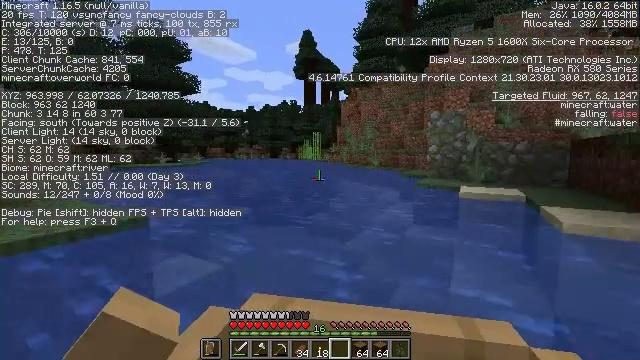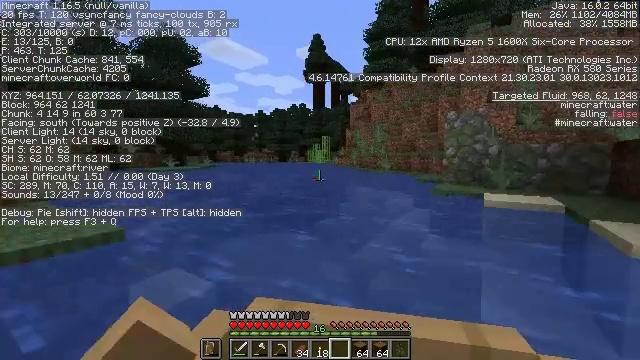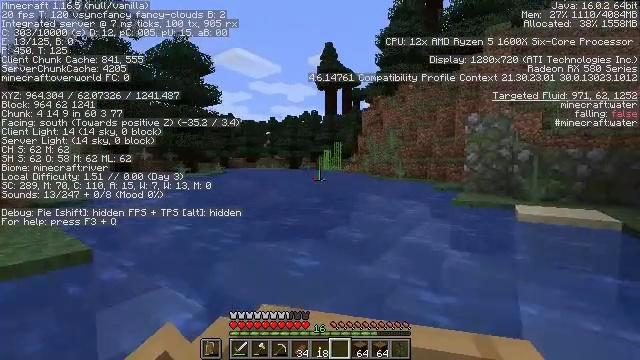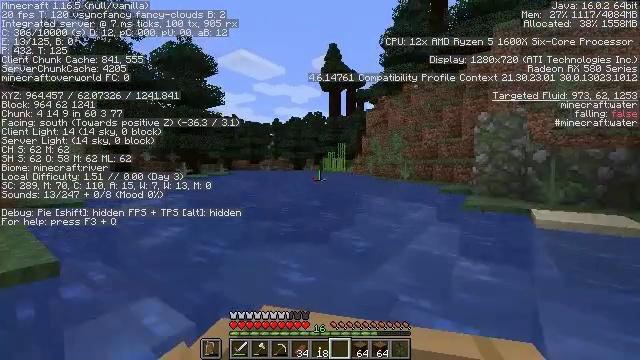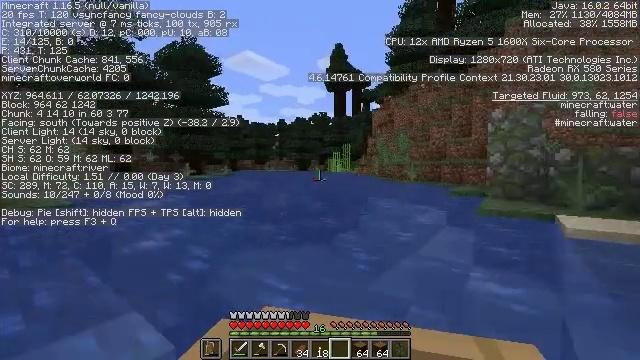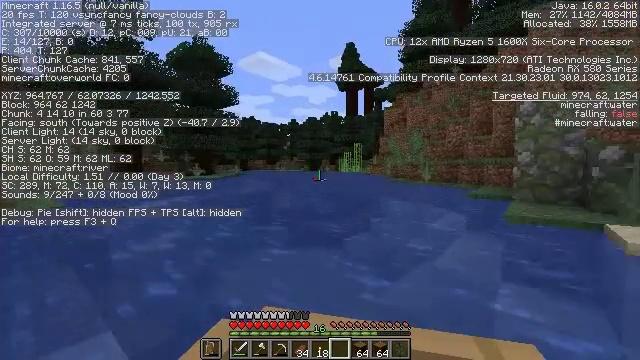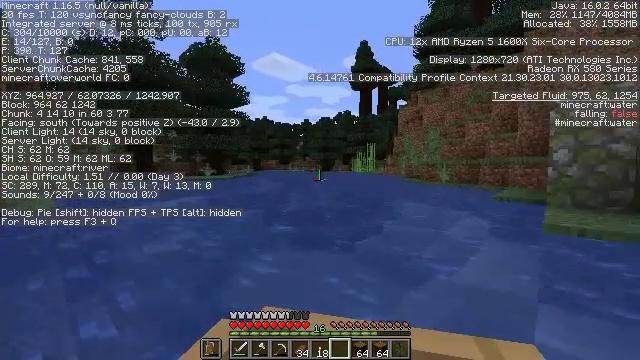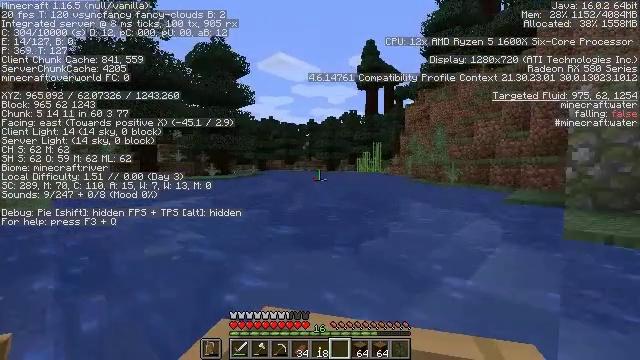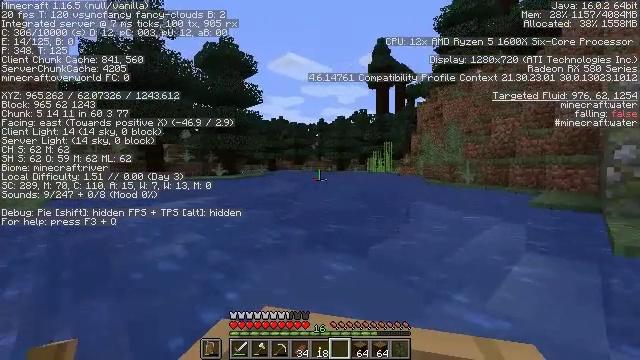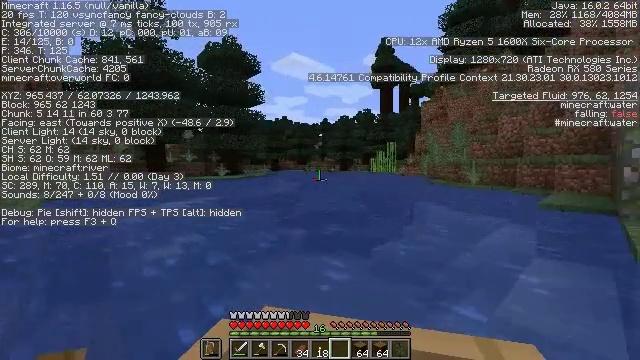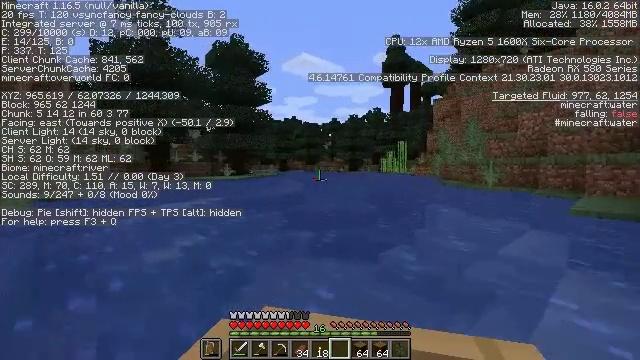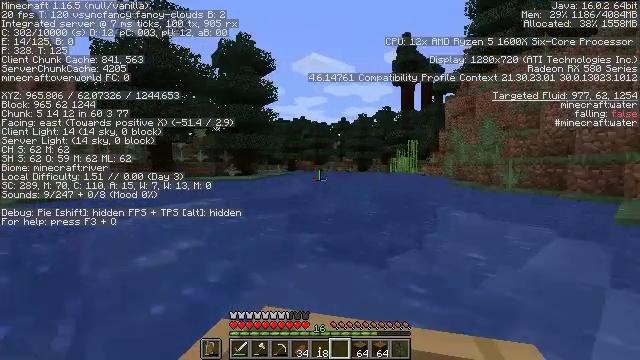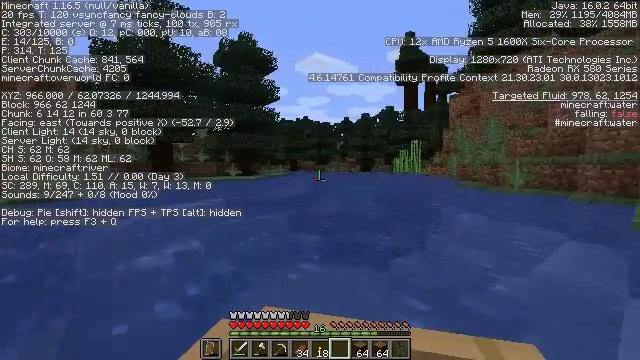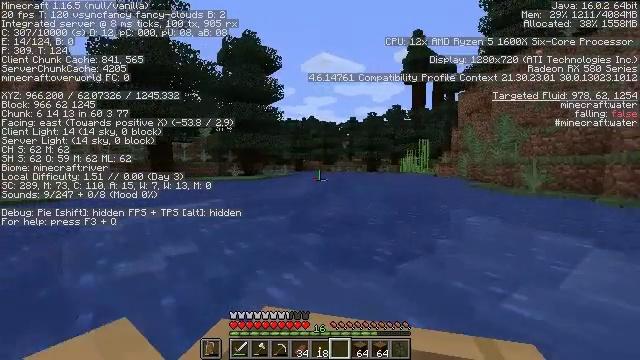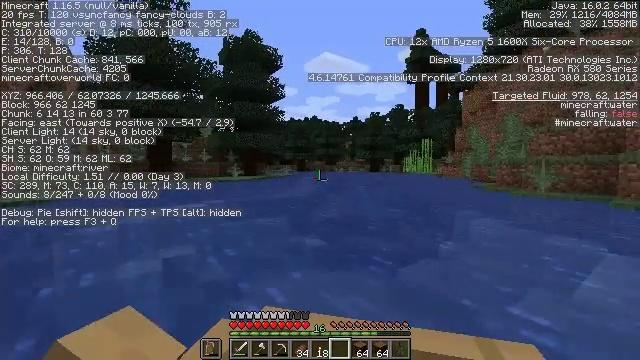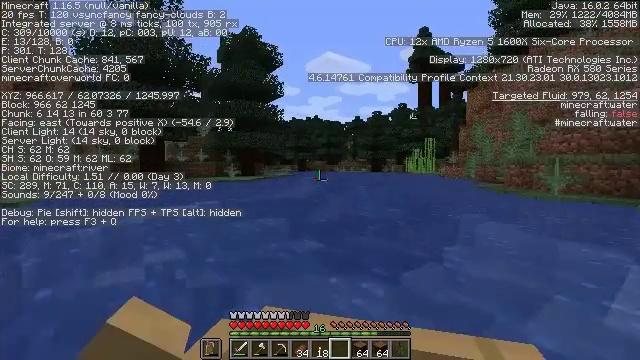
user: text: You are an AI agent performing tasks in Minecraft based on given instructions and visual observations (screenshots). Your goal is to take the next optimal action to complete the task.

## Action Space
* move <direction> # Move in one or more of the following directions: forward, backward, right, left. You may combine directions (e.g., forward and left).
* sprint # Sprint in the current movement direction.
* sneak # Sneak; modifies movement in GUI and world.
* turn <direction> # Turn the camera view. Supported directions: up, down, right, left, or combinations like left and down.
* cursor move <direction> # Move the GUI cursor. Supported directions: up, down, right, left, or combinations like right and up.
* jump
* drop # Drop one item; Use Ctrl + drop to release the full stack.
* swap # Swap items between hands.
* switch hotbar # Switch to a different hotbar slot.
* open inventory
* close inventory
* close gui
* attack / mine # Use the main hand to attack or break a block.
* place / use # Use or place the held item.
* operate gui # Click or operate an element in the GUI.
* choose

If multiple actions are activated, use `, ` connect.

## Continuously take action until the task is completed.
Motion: motion action
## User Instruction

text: Harvest some fern.
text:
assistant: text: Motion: move forward
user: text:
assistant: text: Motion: move forward, turn left and up
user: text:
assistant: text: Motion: move forward and move left
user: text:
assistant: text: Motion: move forward and move left
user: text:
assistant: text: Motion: move forward
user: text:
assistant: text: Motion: move forward
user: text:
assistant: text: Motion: move forward
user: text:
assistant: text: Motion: move forward
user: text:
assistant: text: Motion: move forward
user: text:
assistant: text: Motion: move forward
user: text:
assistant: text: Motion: move forward
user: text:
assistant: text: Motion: move forward
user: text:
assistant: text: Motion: move forward
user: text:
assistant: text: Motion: move forward and move right
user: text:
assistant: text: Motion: move forward and move right
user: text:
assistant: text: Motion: move forward
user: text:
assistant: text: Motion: move forward
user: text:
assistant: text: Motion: move forward
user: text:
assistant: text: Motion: move forward
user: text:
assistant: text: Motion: move forward
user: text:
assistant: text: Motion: move forward
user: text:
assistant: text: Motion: move forward
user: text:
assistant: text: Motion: move forward
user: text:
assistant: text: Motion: move forward
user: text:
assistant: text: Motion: move forward
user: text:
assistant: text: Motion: move forward
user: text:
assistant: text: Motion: move forward
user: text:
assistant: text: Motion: move forward
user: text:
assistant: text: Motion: move forward
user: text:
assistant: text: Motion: move forward